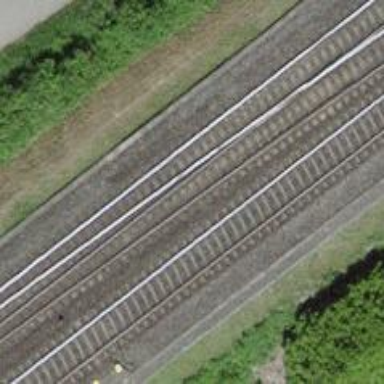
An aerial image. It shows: Single railway track with electrified contact line.